Question: Haven't been able to find any example on how to use InheritanceType.JOINED and two levels of inheritance, so I'm not sure how to do it. Been trying for a few days (not very eagerly, as you may imagine).
I need to create classes to do something like this:

I was thinking about having a "kind" '@DiscriminatorColumn' in person and an "Origin" '@DiscriminatorColumn' in Supplier and in Client or any other kind. The problem is I couldn't find a way to have two values for '@DiscriminatorValue' in one table.
So my question is: What is the supposed way to do something like this?
Thank you all.
Ely.
P.S. In some classes of the "kind" level (Supplier, client, etc) could need to use something different than National" or "Foreign" for a child.
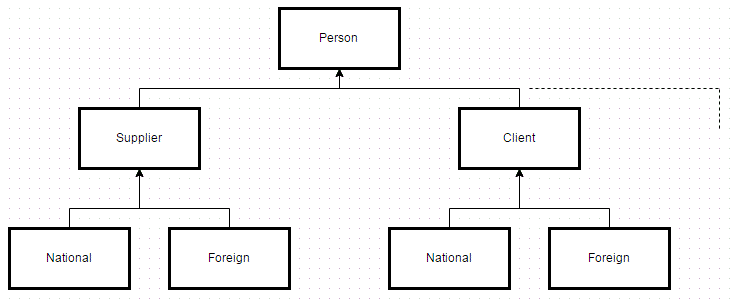
Answer: If your criteria is to minimize an unused space then 'JOINED' strategy is the way you should go. An example approach may look like this:
'''
@Entity // or @MappedSuperclass
@Inheritance(strategy = InheritanceType.JOINED)
@DiscriminatorColumn(name = "ORIGIN", discriminatorType = DiscriminatorType.INTEGER)
public abstract class Person { ... }
'''
Optionally you may remove 'discriminatorType' thus defaulting it to string.
Both 'Supplier' and 'Client' entities acts as mapped superclasses (so they are not persistable, cannot be instantiated and queried, cannot be the target of a relationship). Their state and behavior is inherited by the concrete entities which are persistable.
'''
@MappedSuperclass // or @Entity
public abstract class Supplier extends Person { ... }
@Entity
@Table(name = "NATIONAL_SUPPLIER")
@DiscriminatorValue("1")
public class National extends Supplier { ... }
@Entity
@Table(name = "FOREIGN_SUPPLIER")
@DiscriminatorValue("2")
public class Foreign extends Supplier { ... }
'''
'''
@MappedSuperclass // or @Entity
public abstract class Client extends Person { ... }
@Entity
@Table(name = "NATIONAL_CLIENT")
@DiscriminatorValue("3")
public class National extends Client { ... }
@Entity
@Table(name = "FOREIGN_CLIENT")
@DiscriminatorValue("4")
public class Foreign extends Client { ... }
'''
Obviously such an hierarchy can be extended both horizontally and vertically but it's worth to mention that the deeper or wider hierarchy is the more expensive querying/inserting may become (in other words: querying/inserting across hierarchy would require more joins on each new level).